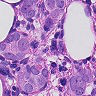
Metastatic tissue present: yes